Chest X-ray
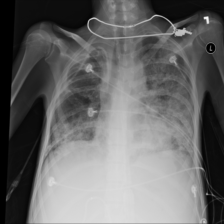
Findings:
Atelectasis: negative
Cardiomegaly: negative
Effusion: negative
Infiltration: positive
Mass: negative
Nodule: negative
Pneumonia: negative
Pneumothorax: negative
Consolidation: negative
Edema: negative
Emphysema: negative
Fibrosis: negative
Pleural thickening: positive
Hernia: negative